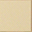
Piece: xx